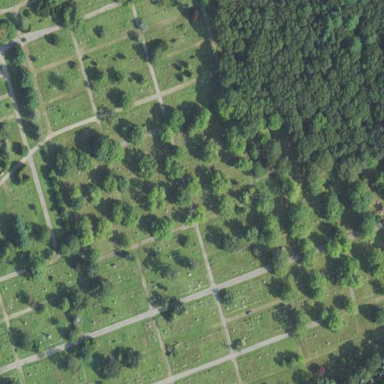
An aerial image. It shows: Cemetery.